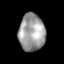
Tissue: lung
Cell type: Epithelial cells
Senescence score: 0.1834
Nuclear area (px): 949
Mean DAPI intensity: 157.188